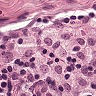
Metastatic tissue present: no